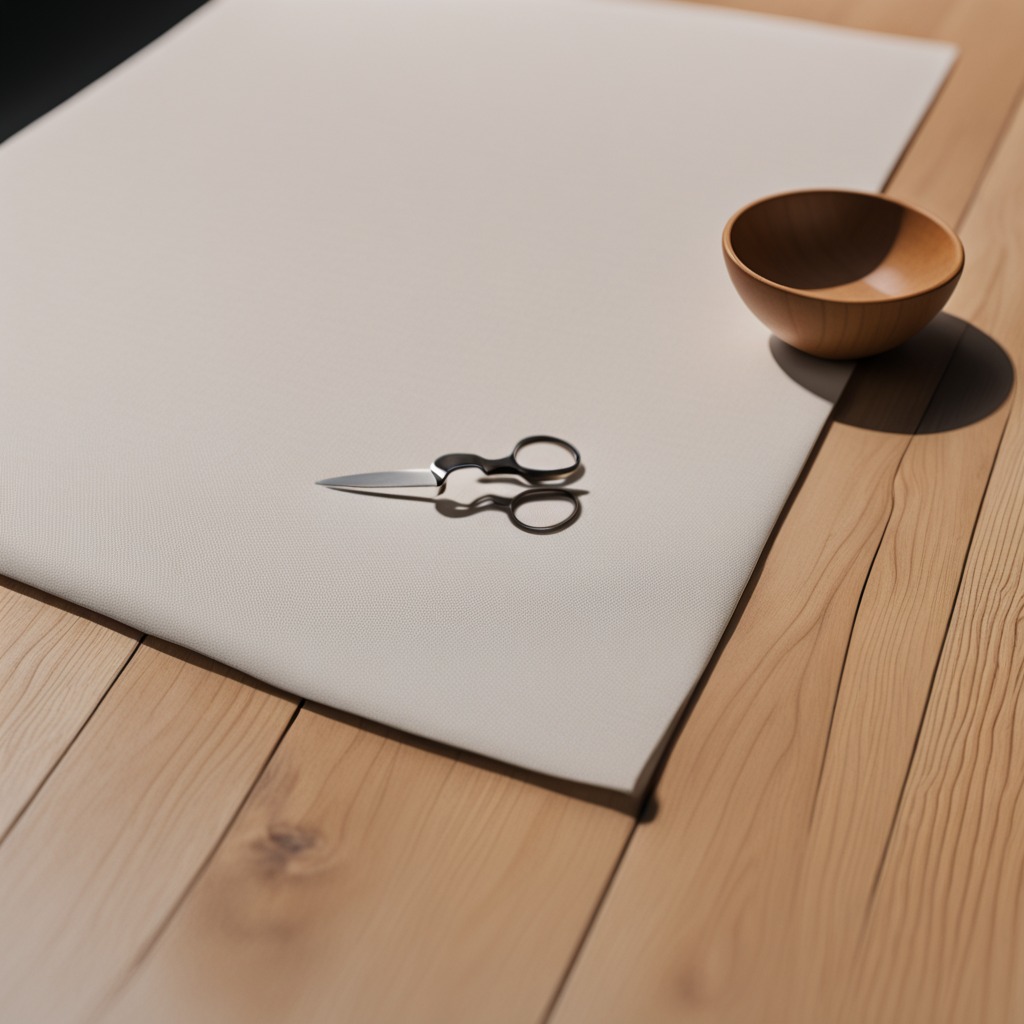
A scissor is lying on the wooden table.